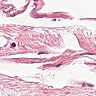
Metastatic tissue present: no